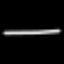
Label: squiggle